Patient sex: F
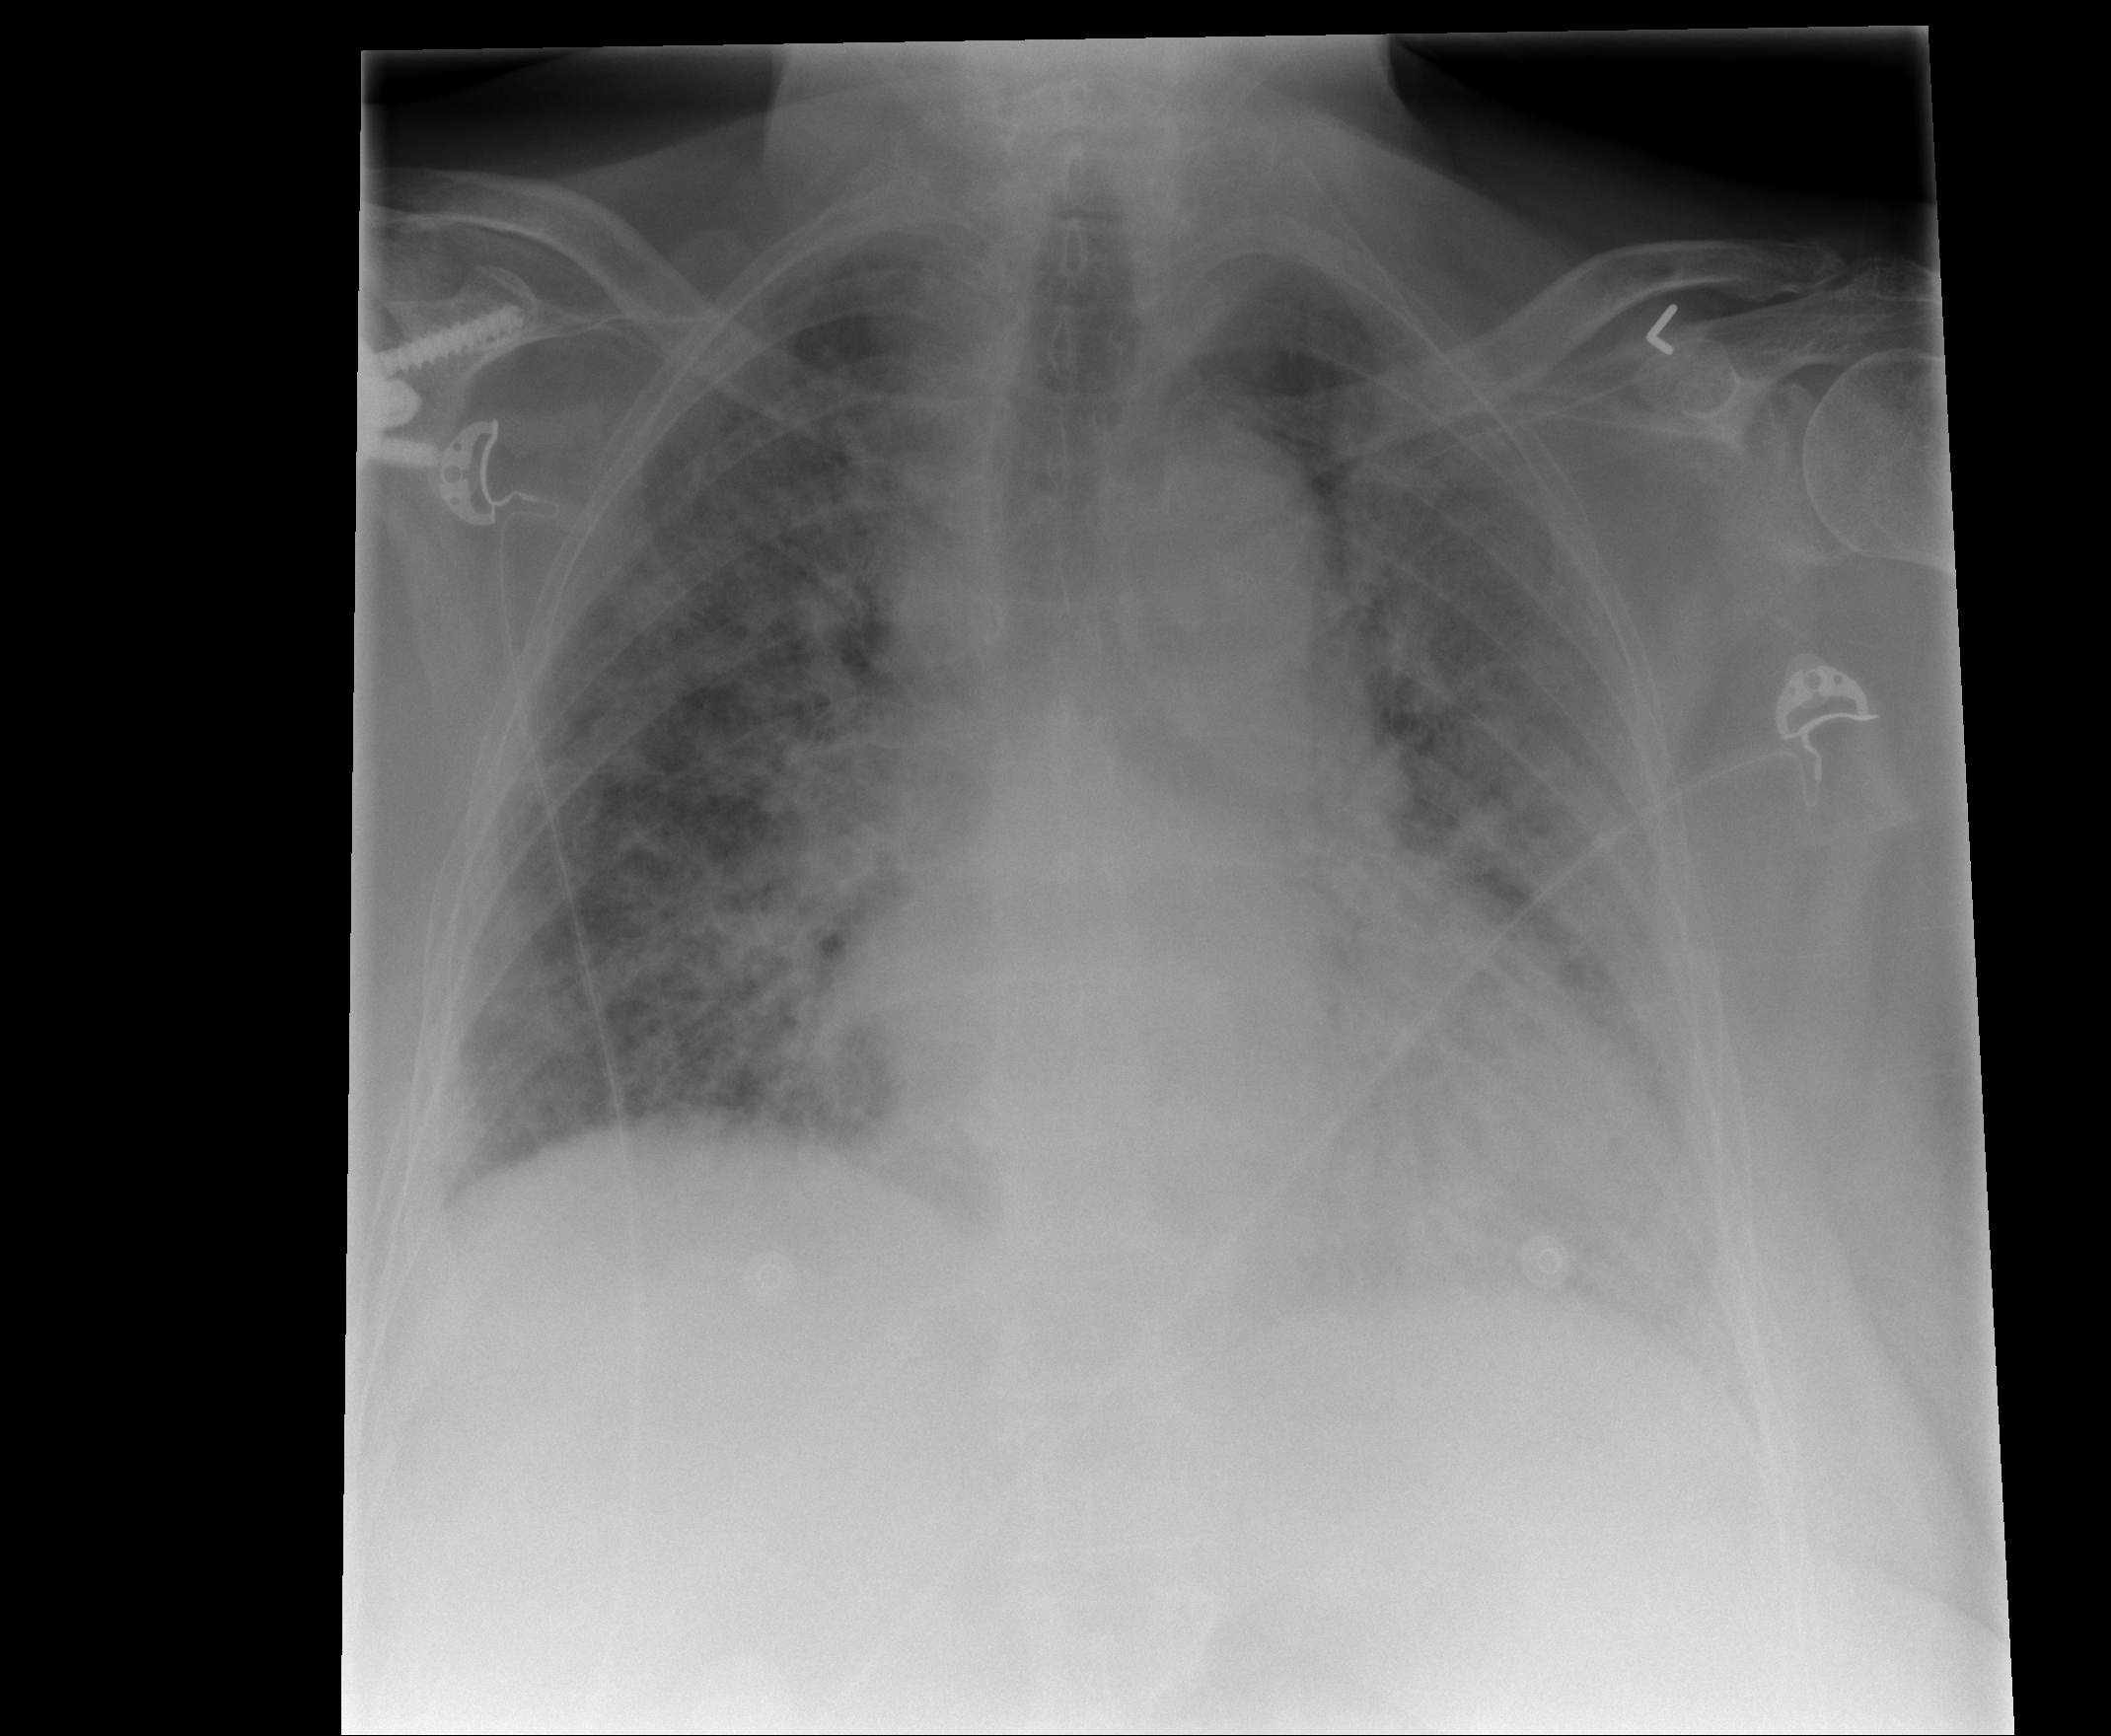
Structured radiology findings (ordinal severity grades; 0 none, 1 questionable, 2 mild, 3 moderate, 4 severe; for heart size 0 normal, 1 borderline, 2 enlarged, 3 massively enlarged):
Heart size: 0
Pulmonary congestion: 4
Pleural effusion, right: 0
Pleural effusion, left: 0
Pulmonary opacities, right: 3
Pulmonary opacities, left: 4
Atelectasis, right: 0
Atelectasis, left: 0